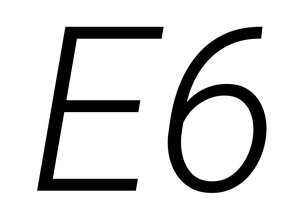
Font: Roboto-Italic_Light_Italic